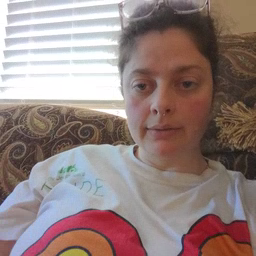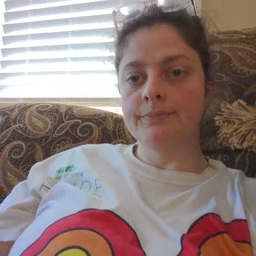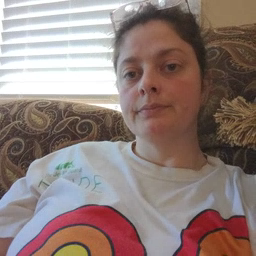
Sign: outside